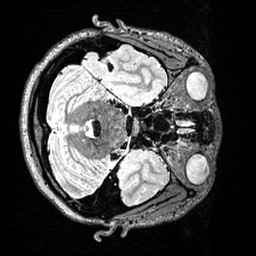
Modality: T2w
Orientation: axial
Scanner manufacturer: siemens
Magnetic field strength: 3 T
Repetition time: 3.2 s
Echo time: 0.566 s